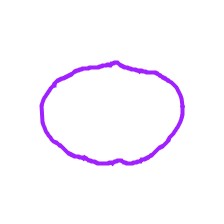
Shape: circle